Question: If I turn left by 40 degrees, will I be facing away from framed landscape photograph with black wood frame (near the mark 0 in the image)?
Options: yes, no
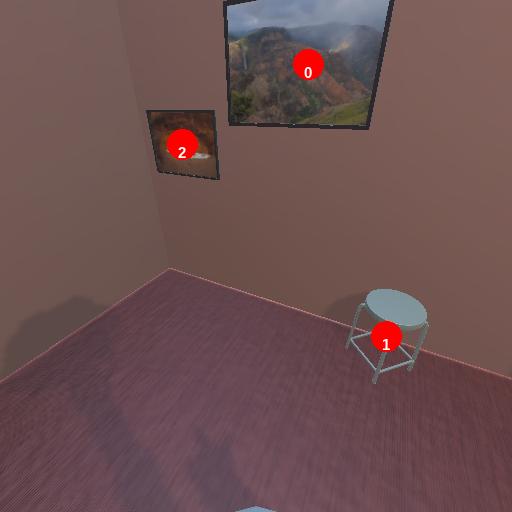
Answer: yes